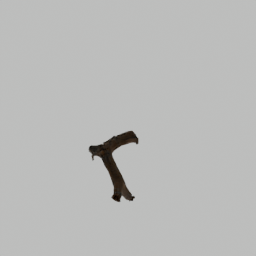
Label: nature